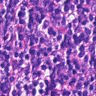
Metastatic tissue present: no